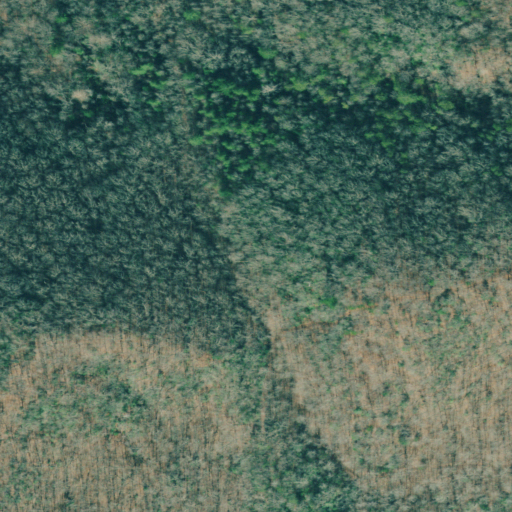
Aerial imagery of gap in Georgia named Missy Gap containing deciduous forest and mixed forest